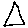
Label: triangle